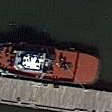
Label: Towing_vessel